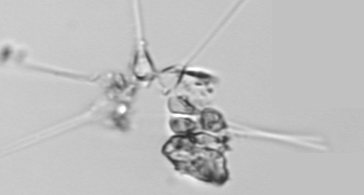
Label: Asterionellopsis_glacialis